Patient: sex M, age 60
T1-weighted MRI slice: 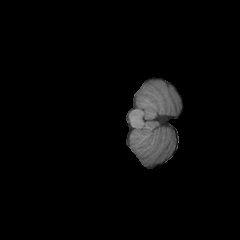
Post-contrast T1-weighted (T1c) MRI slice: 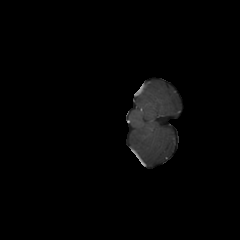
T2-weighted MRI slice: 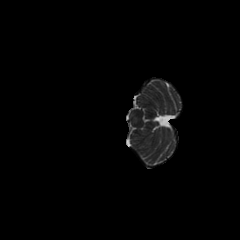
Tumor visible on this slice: no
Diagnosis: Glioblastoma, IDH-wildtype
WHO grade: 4